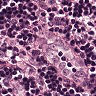
Metastatic tissue present: no